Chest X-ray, PA view. Patient: 68 years old, sex F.
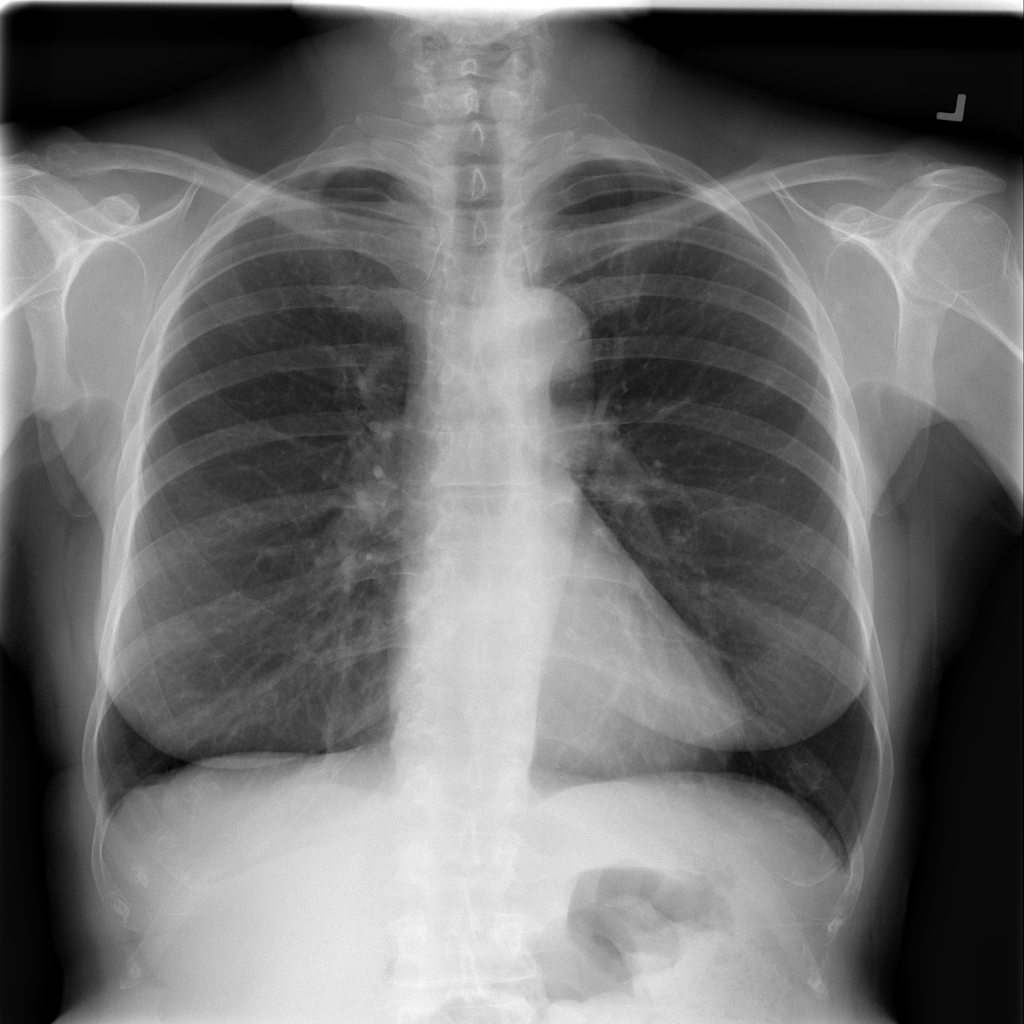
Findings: No Finding